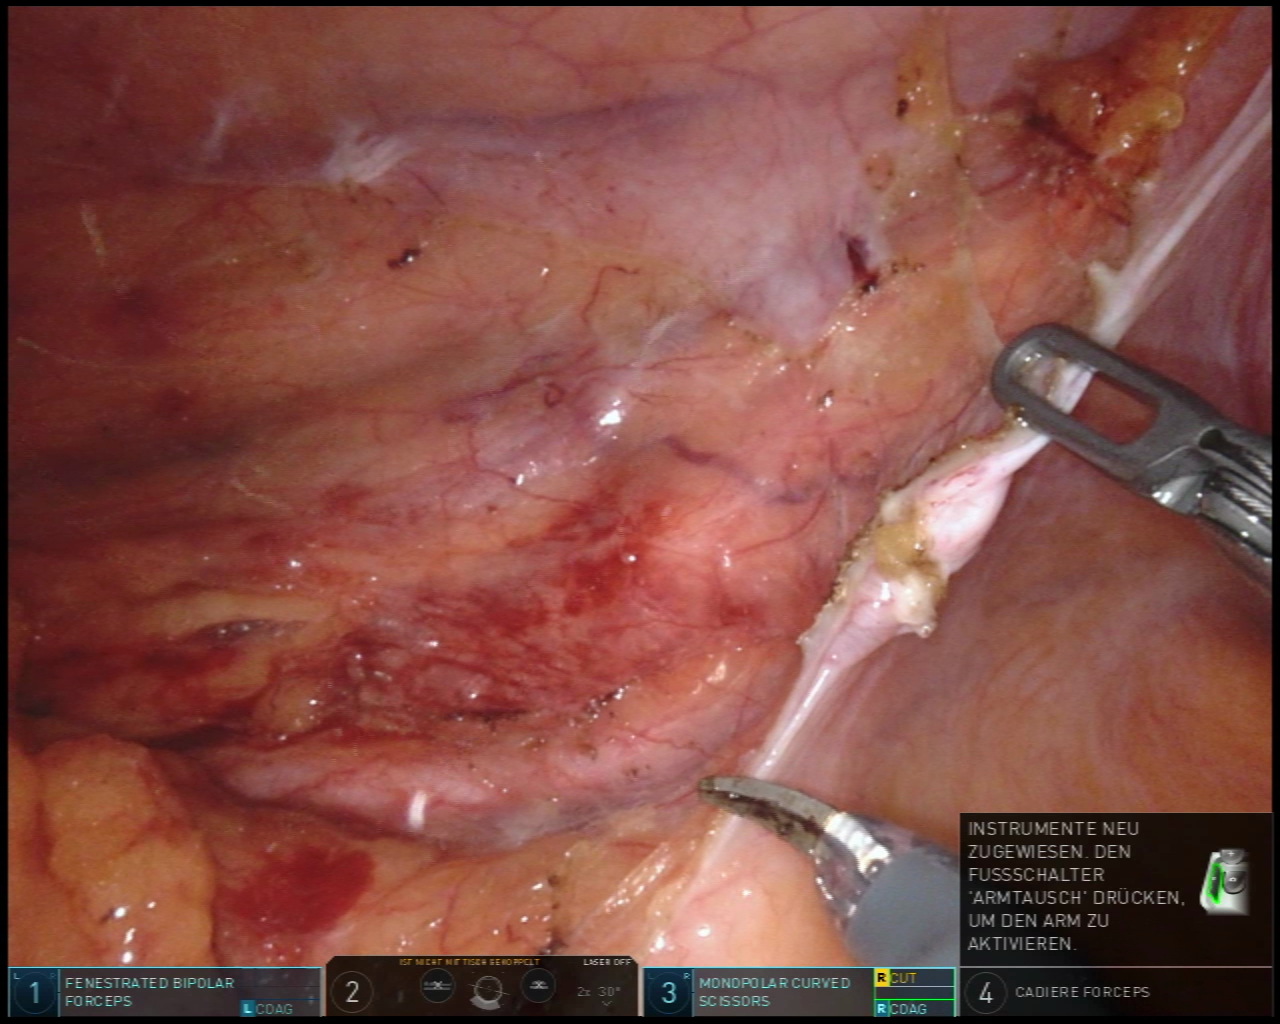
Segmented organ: ureter
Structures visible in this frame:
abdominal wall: yes
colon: no
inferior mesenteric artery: no
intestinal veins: no
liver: no
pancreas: no
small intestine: no
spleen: no
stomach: no
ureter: yes
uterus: no
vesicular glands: no